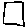
Label: square